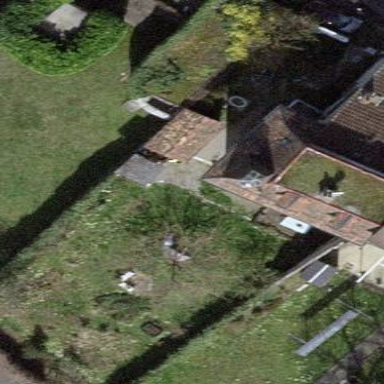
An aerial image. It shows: Garden surrounded by fence.